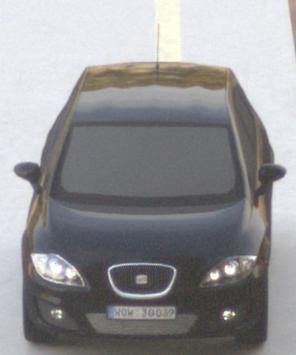
Make: SEAT
Model: Leon 1.4
Detailed model: Leon (1P)
Model produced from: 2009/04
Model produced until: 2010/08
Doors: 5
Color: black
Road condition: dry road
Daytime: morning or afternoon
Contrast: medium contrast